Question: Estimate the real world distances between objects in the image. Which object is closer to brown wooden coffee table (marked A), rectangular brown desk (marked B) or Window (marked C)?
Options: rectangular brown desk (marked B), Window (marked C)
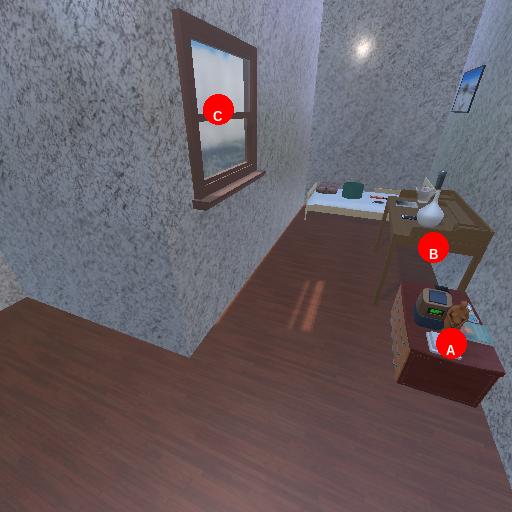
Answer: rectangular brown desk (marked B)